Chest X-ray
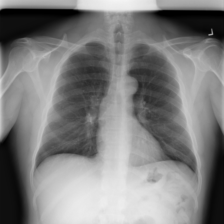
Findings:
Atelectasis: negative
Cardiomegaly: negative
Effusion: negative
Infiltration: negative
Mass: negative
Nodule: negative
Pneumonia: negative
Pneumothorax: negative
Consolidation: negative
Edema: negative
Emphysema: negative
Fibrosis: negative
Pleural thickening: negative
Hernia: negative